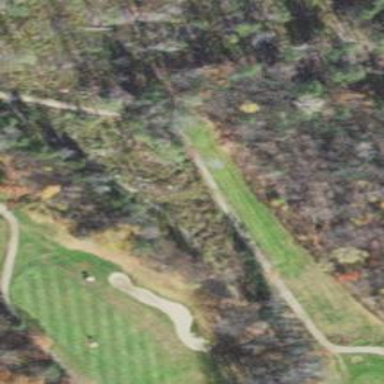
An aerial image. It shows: Grassy area designated as golf tee.